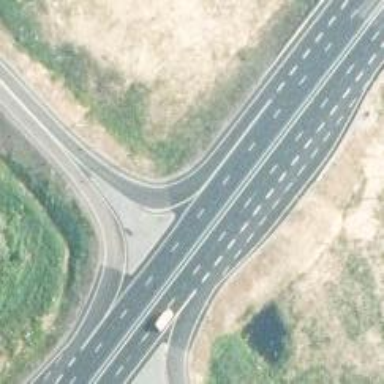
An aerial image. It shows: Trunk link highway.